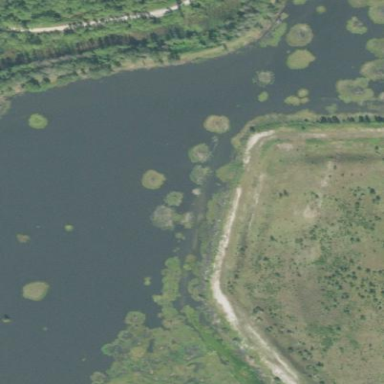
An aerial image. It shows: Reservoir of natural water.